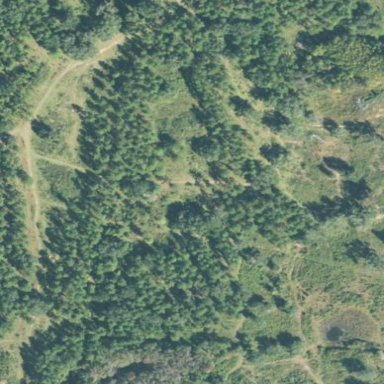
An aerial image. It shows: Forest dominated by needle-leaved trees.